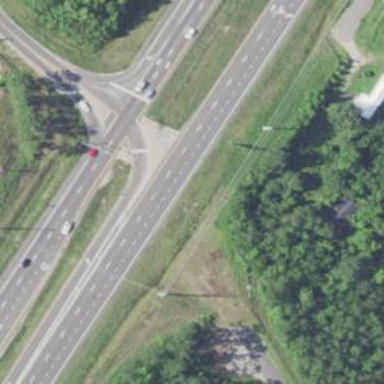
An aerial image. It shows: Trunk highway with expressway features.